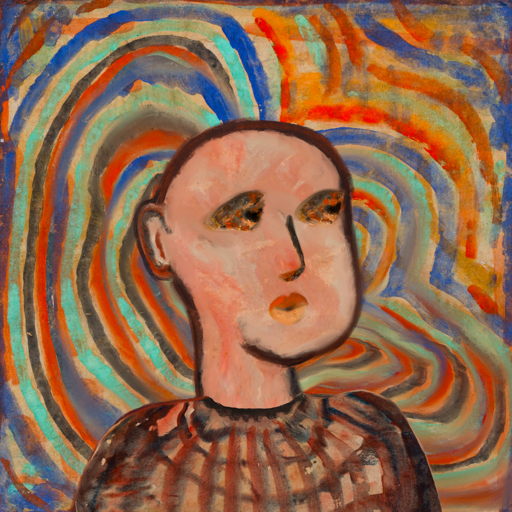
Background: Sisters, Head And Neck Side: Roy_Bahadur, Face Side: Gypsy_Queen, Bust: Orphan, Hair Side: Blank, Head Accessory: Blank, Second Necklace: Blank, Necklace: Blank, Baby: Blank